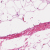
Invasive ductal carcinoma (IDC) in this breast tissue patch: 0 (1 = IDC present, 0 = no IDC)